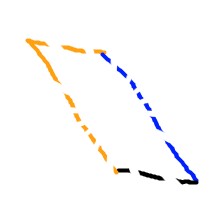
Shape: parallelogram